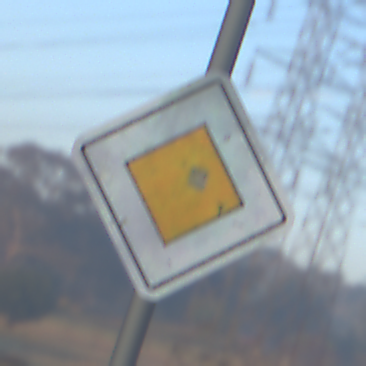
Verkehrszeichen: Vorfahrtsstrasse
Umgebung: Outdoor, Nature
Tageszeit: Dawn
Wetter: Clear
Licht: Natural
Jahreszeit: NotSpecified
Kontrast: LowContrast